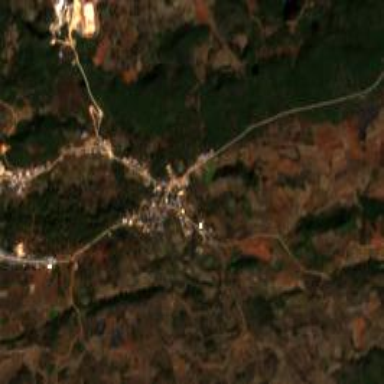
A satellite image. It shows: Ethnic township within town.